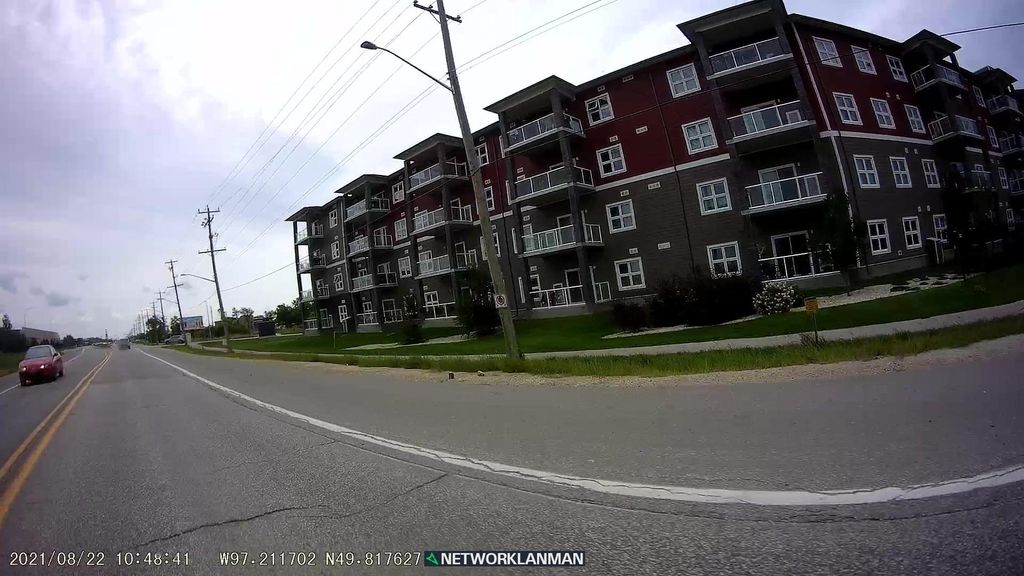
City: winnipeg